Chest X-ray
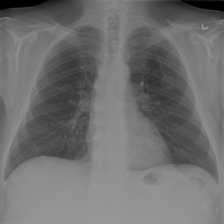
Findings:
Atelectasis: negative
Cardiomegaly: negative
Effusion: negative
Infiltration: positive
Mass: negative
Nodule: negative
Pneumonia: negative
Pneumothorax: negative
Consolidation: negative
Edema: negative
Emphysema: negative
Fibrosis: negative
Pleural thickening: negative
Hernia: negative